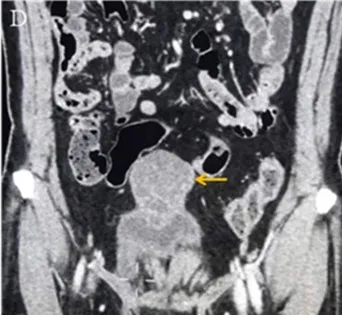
(D) Enhanced computed tomographic image showing that the solid part of the mass is obviously enhanced (yellow arrow).
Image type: radiology (ct)